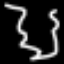
Label: squiggle